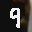
Label: 9